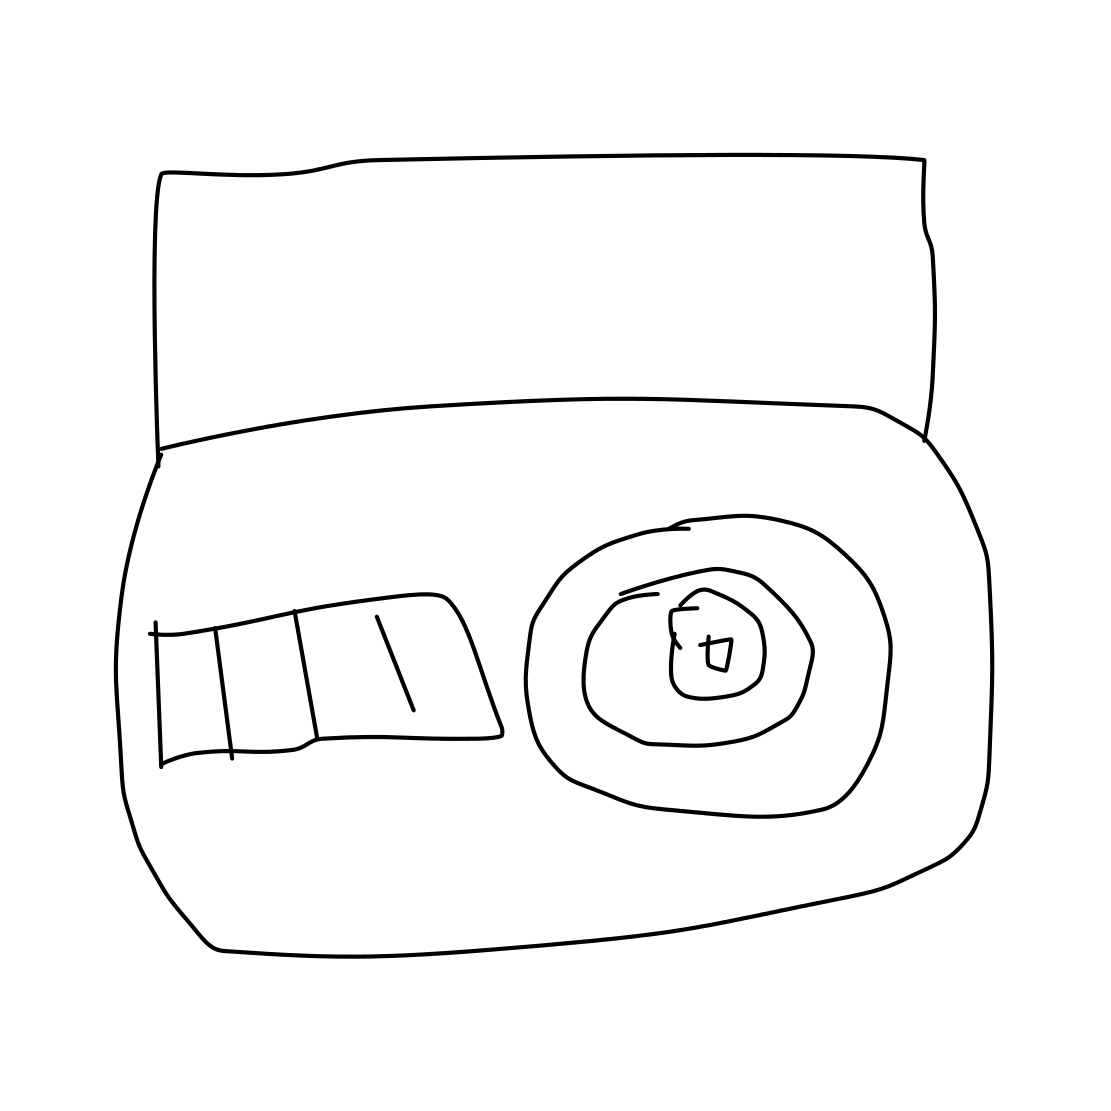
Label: radio